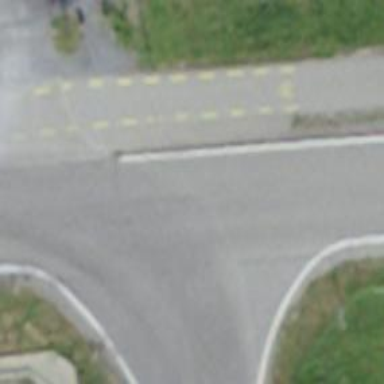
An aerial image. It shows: Asphalt cycleway.